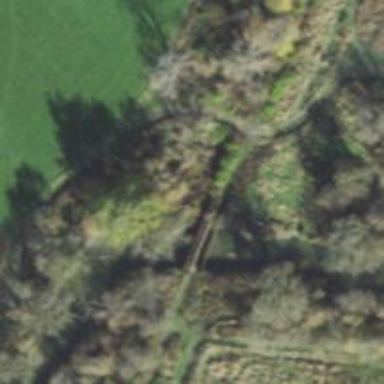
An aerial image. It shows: Abandoned railway bridge.